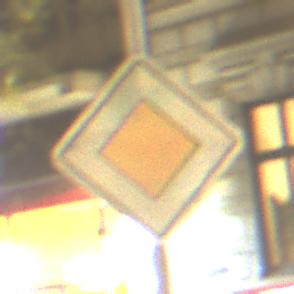
Verkehrszeichen: Vorfahrtsstrasse
Umgebung: Outdoor, Urban
Tageszeit: Night
Wetter: Clear
Licht: Artificial
Jahreszeit: NotSpecified
Kontrast: HighContrast